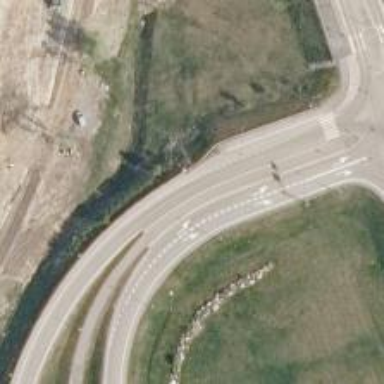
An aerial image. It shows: Trunk link road with asphalt surface.